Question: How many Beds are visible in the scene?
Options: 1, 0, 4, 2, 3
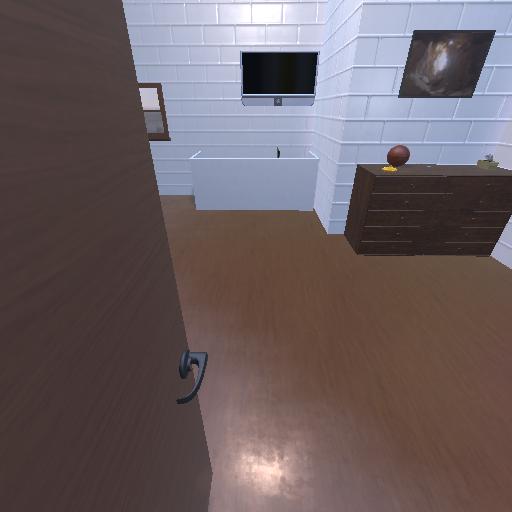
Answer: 1